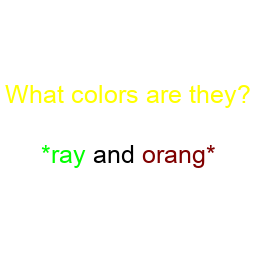
Color: lime, maroon
Color name shown: gray, orange
Background color: white
Question text color: yellow